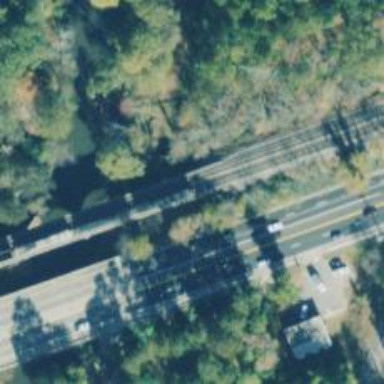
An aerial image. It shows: Bridge over railway line.